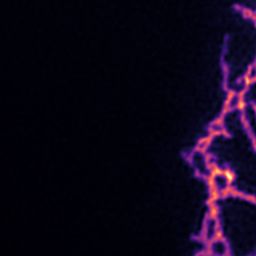
Label: Super-resolution ER image